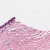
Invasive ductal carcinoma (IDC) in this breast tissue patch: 0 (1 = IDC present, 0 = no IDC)